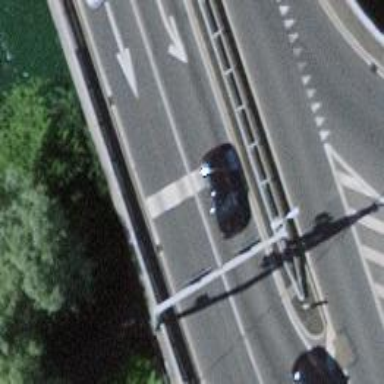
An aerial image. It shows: Road with traffic signals.